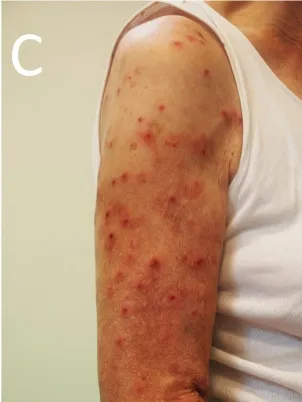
Patient 3 (P3).
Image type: medical_photograph (skin_photograph)